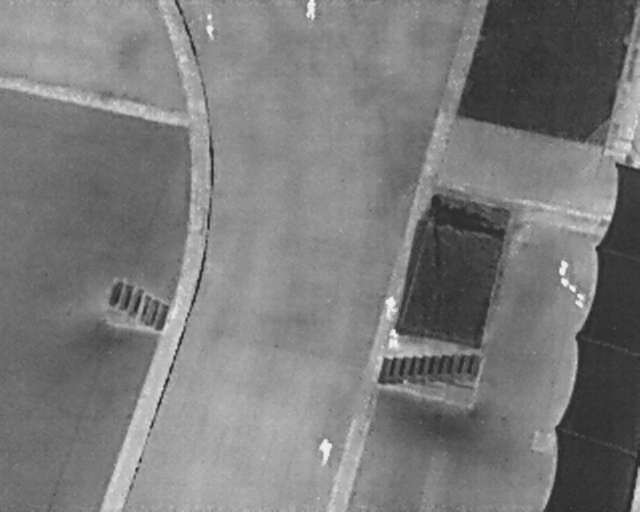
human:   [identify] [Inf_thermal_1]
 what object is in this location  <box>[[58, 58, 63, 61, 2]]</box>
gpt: <ref>1 large person at the center</ref>

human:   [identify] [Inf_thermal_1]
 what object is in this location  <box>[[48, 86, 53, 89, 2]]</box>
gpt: <ref>1 large person at the bottom</ref>

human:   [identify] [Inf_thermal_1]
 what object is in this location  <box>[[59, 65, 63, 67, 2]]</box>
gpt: <ref>1 medium person at the center</ref>